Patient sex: F
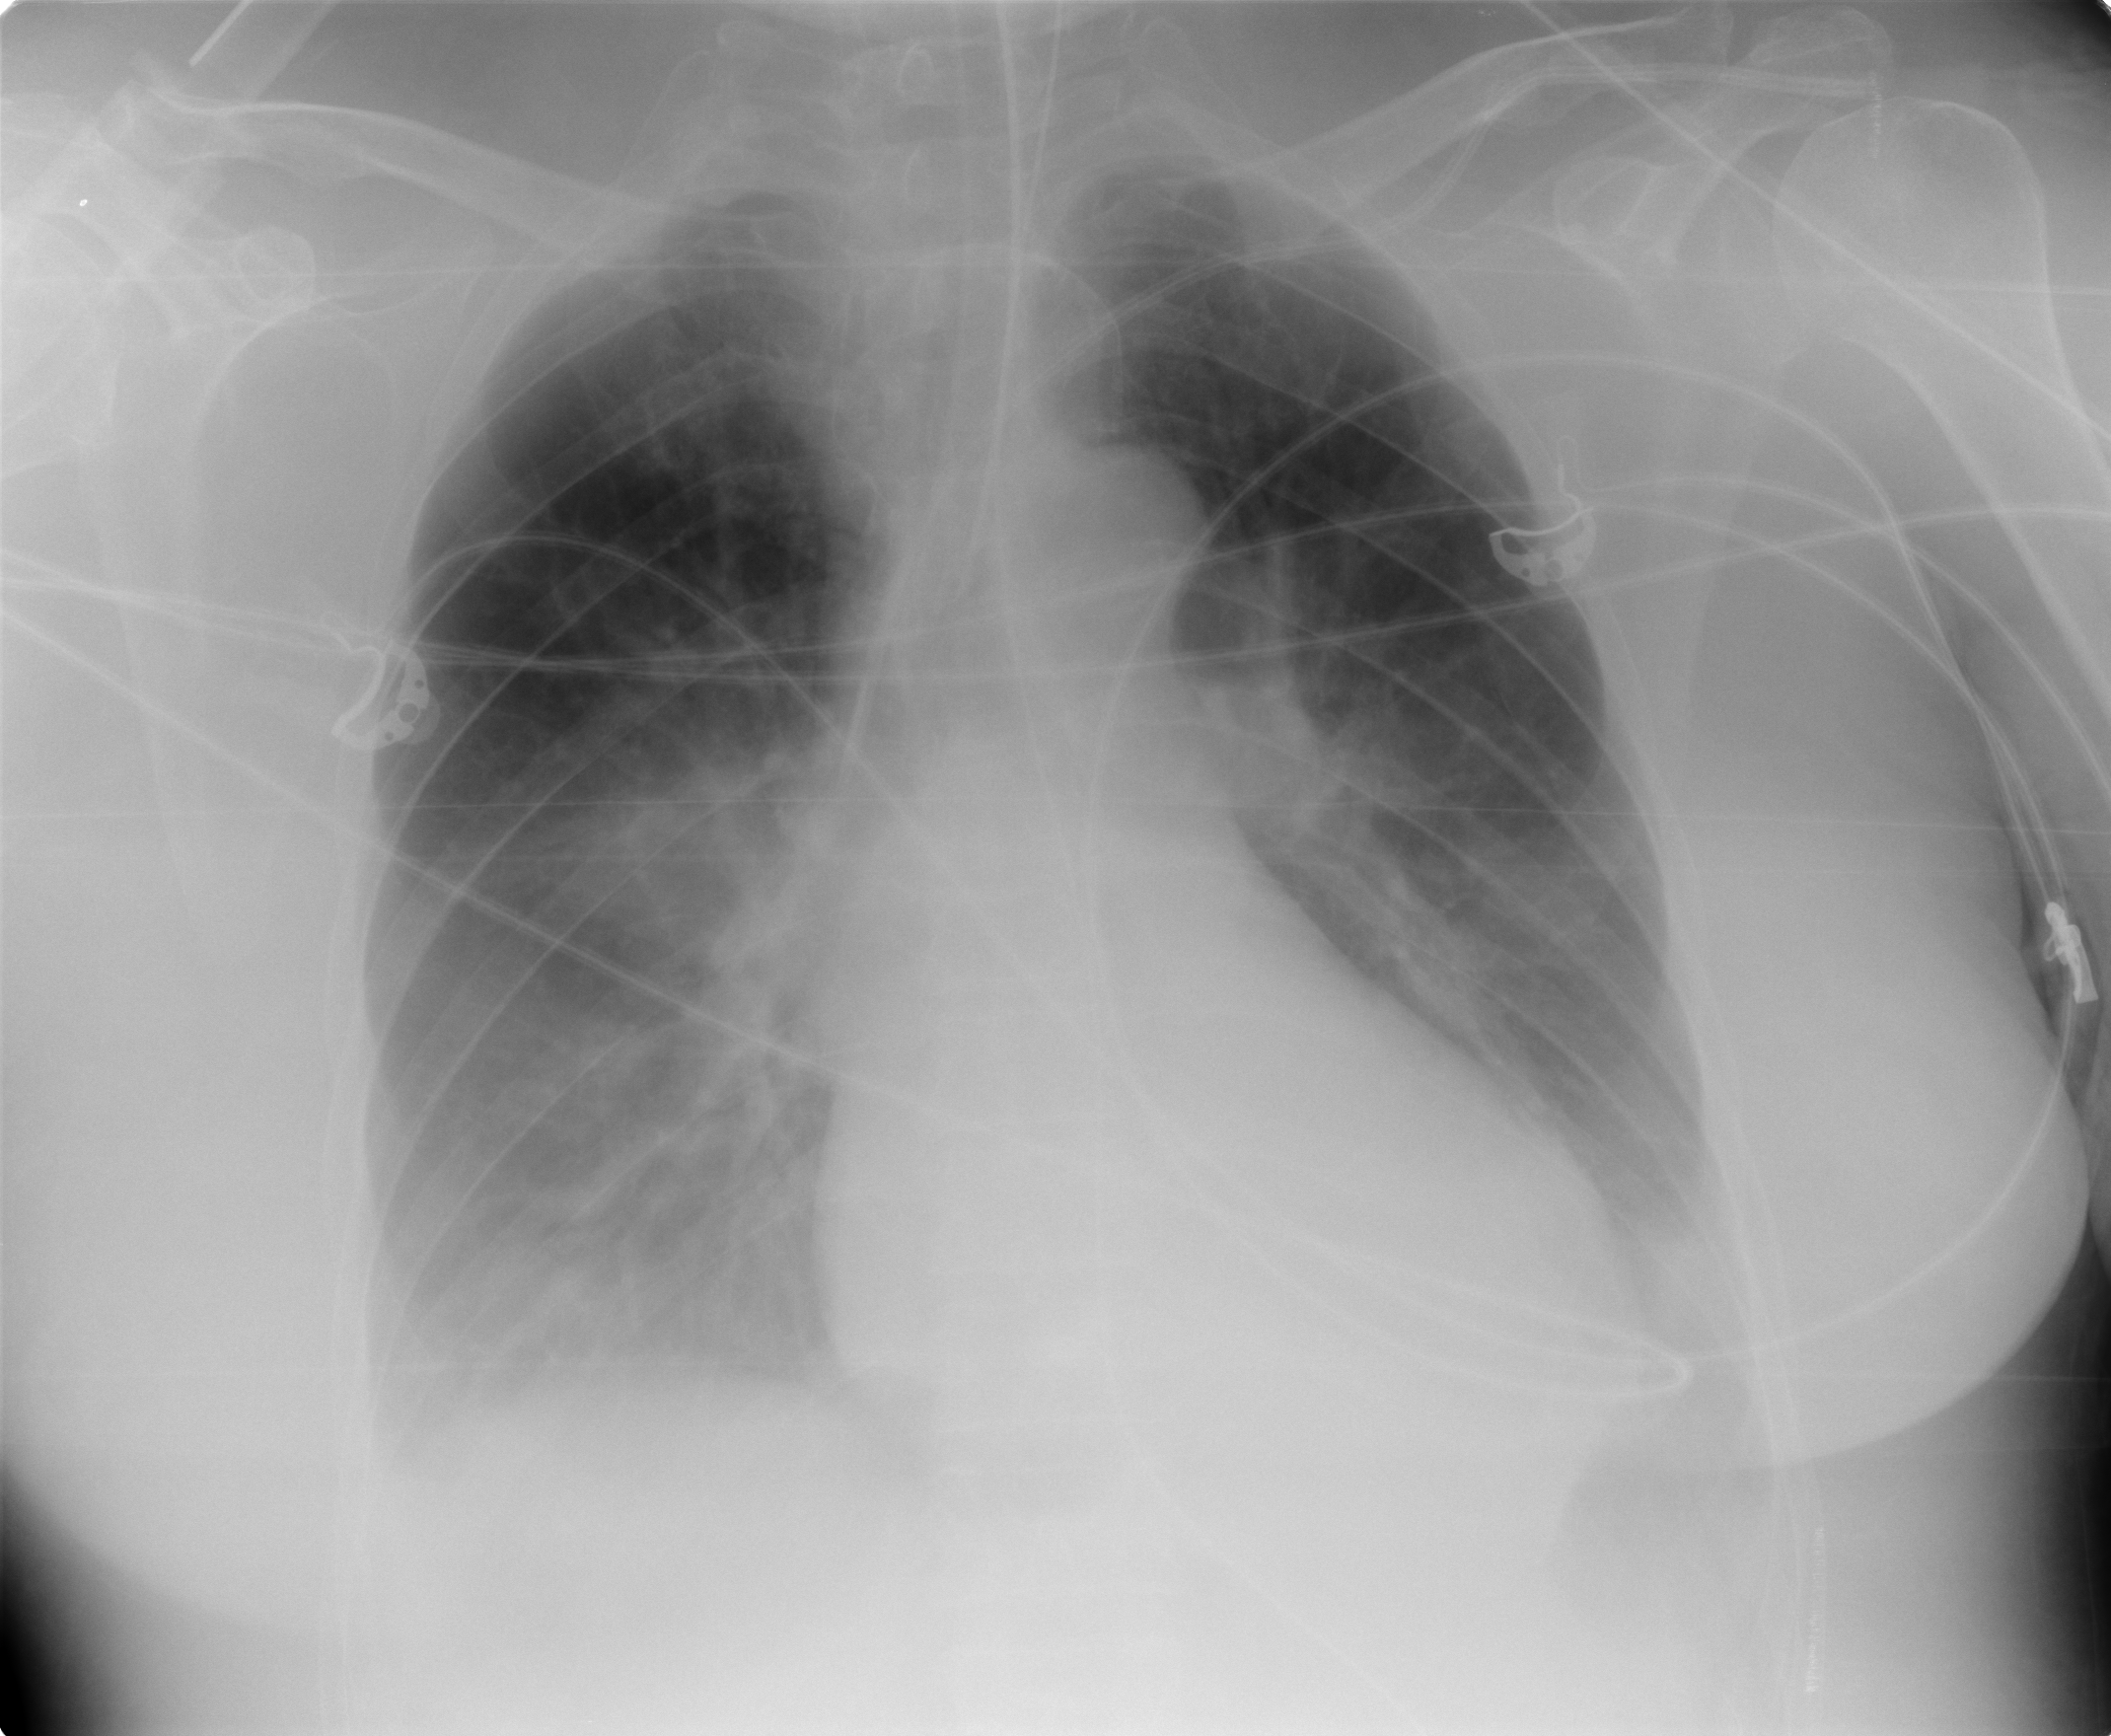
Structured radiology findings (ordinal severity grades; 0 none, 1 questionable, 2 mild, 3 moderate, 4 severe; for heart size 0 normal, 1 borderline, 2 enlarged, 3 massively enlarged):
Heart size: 2
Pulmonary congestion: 3
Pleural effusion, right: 2
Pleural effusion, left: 2
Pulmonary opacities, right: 2
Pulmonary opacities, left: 0
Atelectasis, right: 2
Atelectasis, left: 2